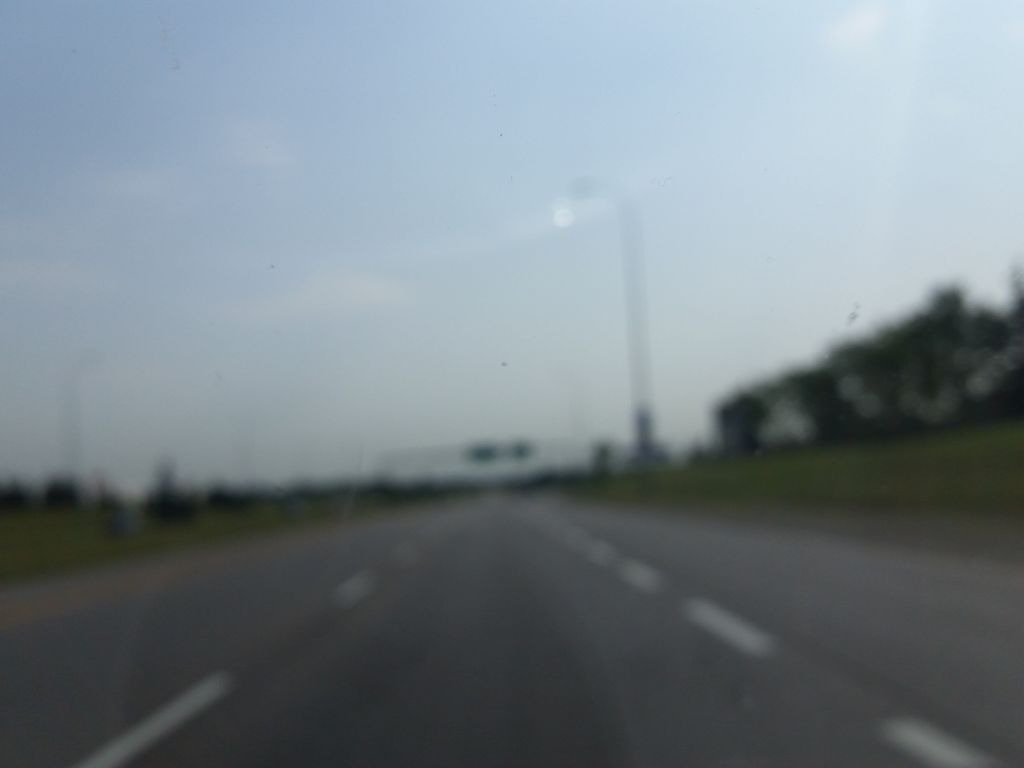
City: calgary